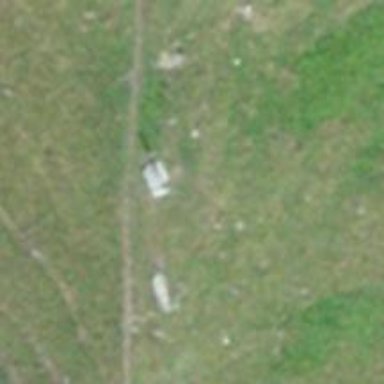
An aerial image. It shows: Historic wayside cross.